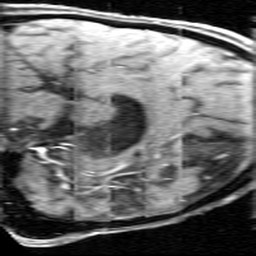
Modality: angio
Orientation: sagittal
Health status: ill
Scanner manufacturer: siemens
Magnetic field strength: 1.5 T
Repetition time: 0.039 s
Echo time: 0.00502 s